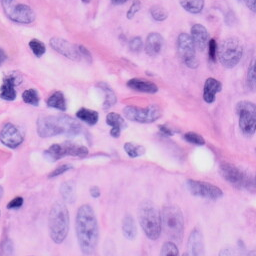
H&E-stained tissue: Skin